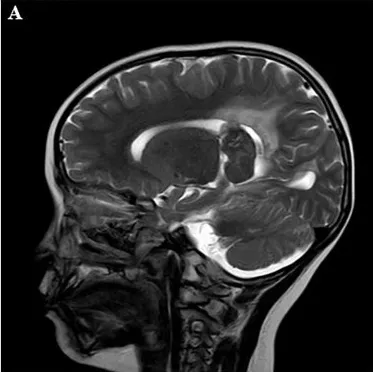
Imaging results in the intracranial lesion tissue. The results of MRI showed the lateral ventricle expansion, with abnormal signal mass shadow (size about 3.3x3.1x3.5cm) in the lateral ventricle. Sagittal position.
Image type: radiology (mri)